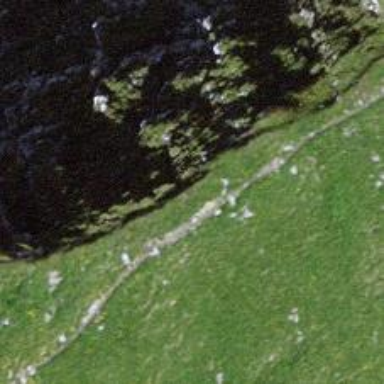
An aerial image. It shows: Cliff in nature.